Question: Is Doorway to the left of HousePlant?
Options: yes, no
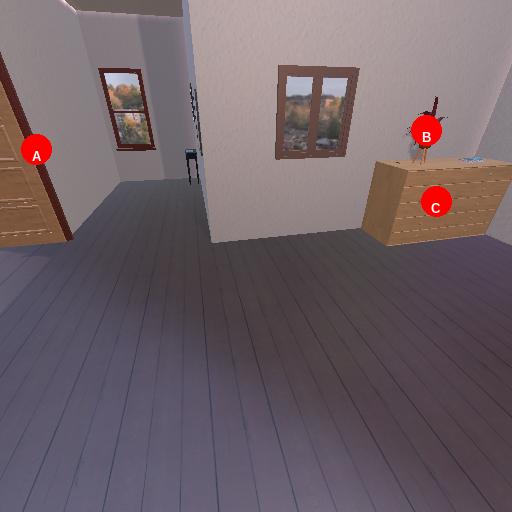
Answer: yes